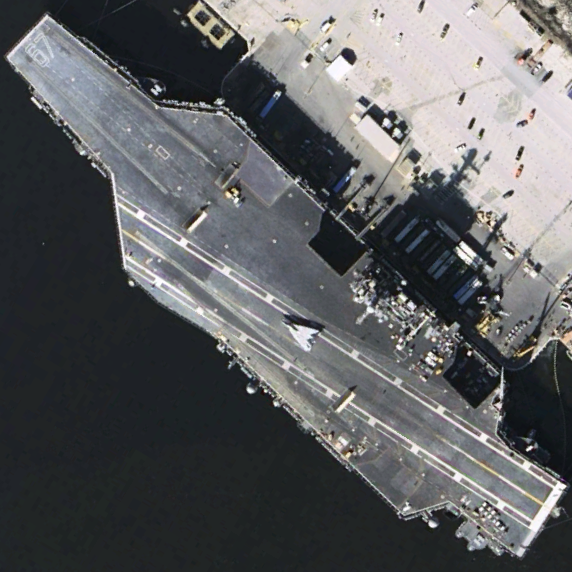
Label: KittyHawk-class_aircraft_carrier